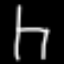
Label: chair